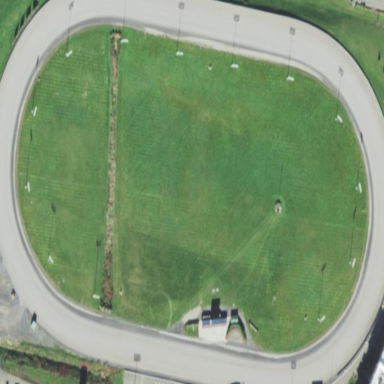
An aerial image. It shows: Horse racing track for leisure and sports.